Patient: sex M, age 76
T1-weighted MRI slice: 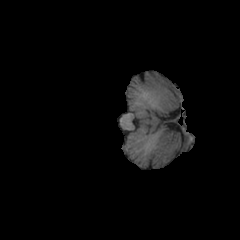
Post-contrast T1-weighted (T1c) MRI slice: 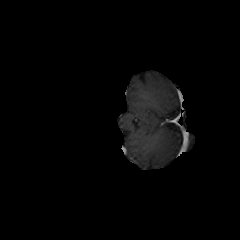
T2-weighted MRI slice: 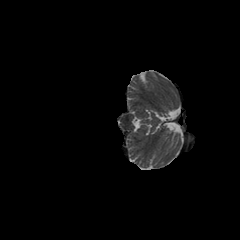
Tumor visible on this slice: no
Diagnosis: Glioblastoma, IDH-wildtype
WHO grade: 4